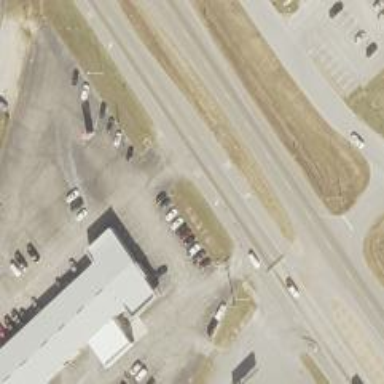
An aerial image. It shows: Asphalt road with dual carriageways at trunk level.